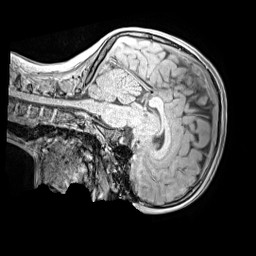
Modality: MP2RAGE
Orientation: sagittal
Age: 10
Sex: female
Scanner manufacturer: siemens
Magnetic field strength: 3 T
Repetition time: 4 s
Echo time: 0.00299 s